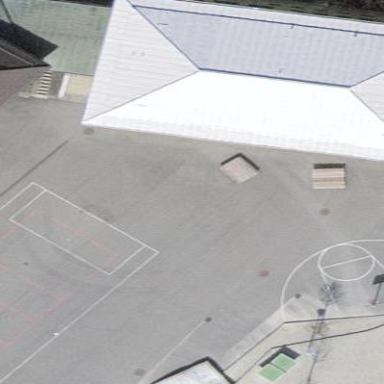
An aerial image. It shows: School building.